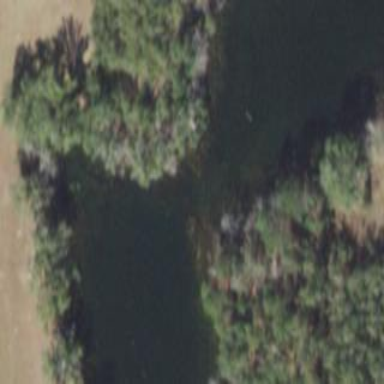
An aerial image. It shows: Beautiful lake surrounded by nature.